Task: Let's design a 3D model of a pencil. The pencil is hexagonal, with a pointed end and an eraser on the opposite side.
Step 146:
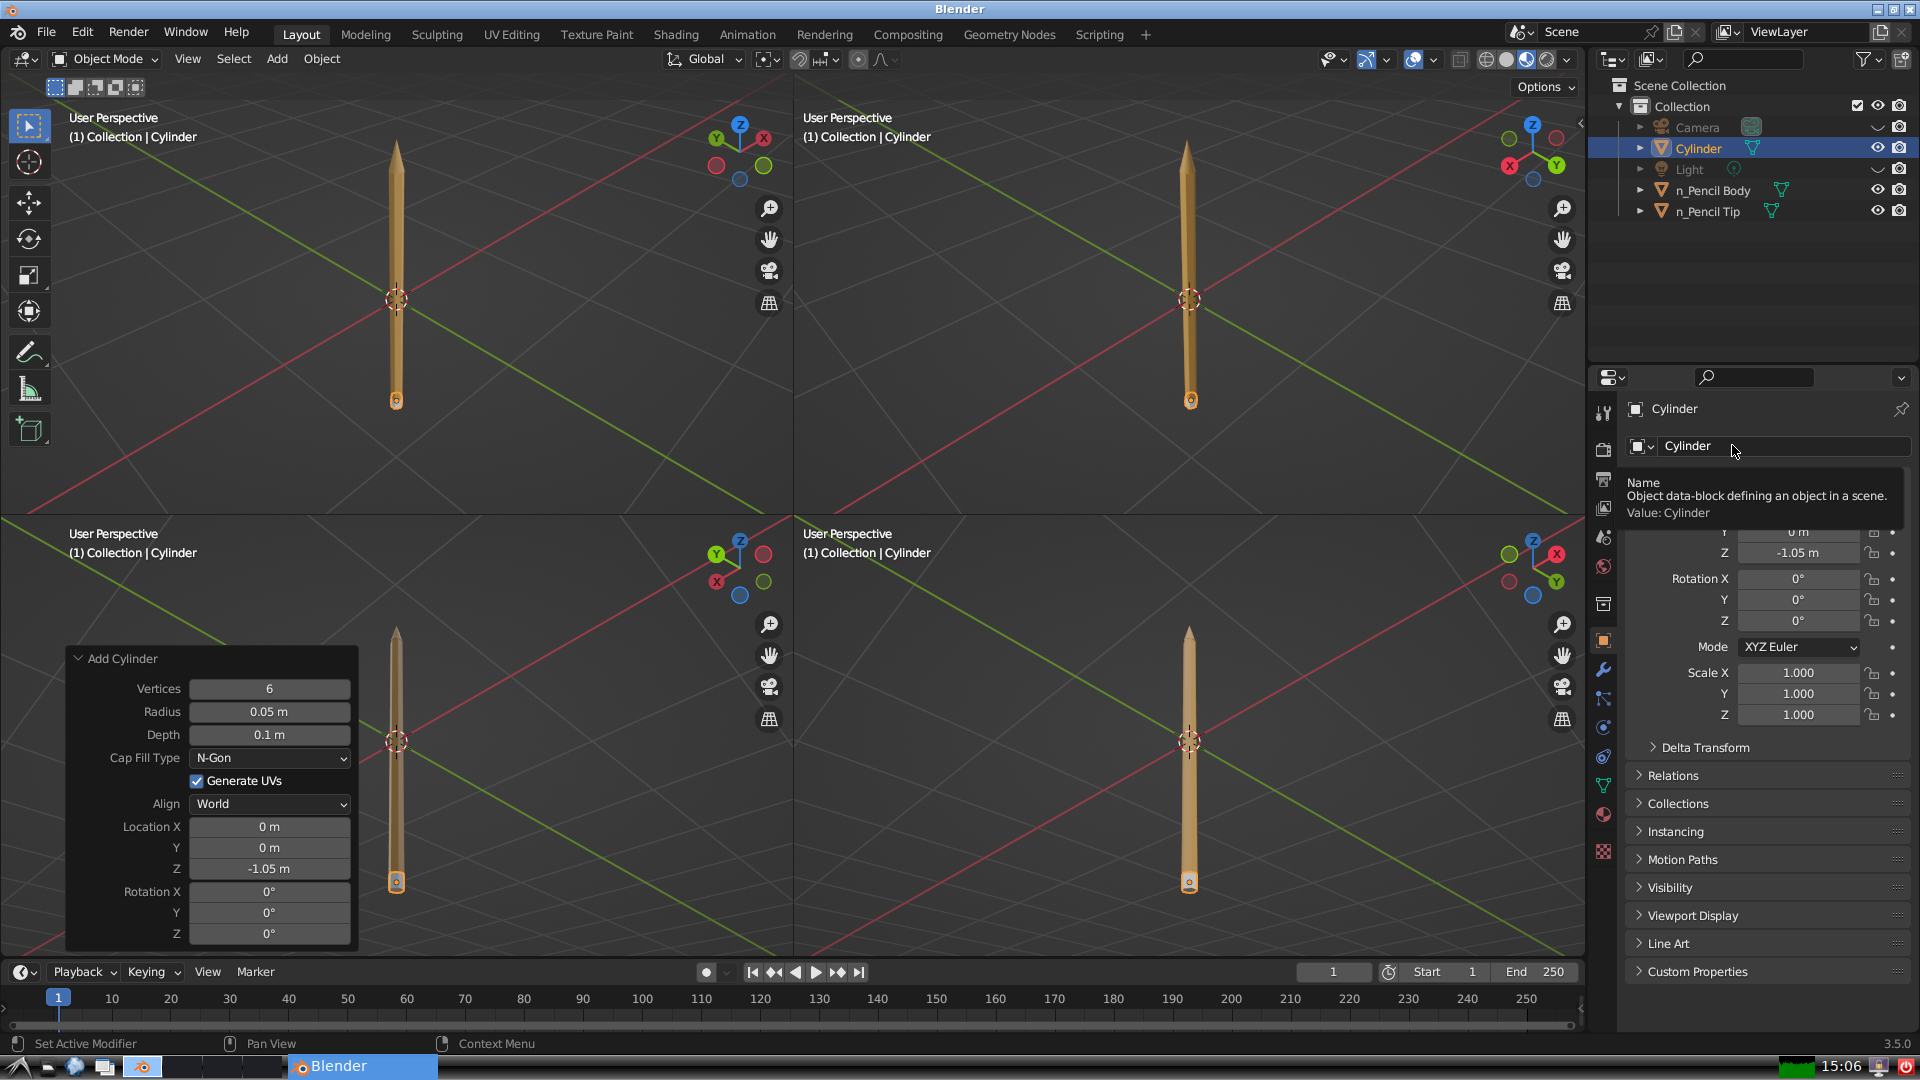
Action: click: no